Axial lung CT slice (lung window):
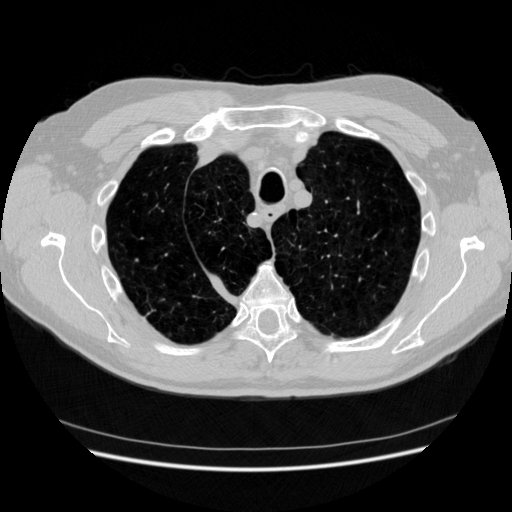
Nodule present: no